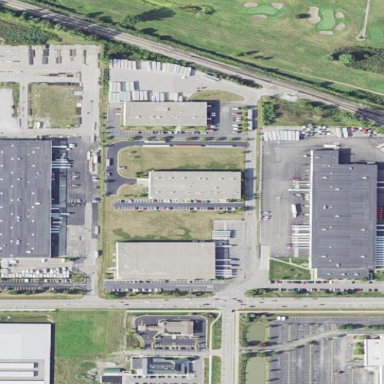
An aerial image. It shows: Industrial area.